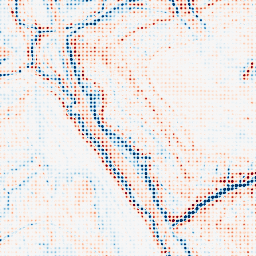
Category: edge_preserving
Decomposition family: bilateral
Decomposition parameters: d: 15
sigma_color: 150
sigma_space: 75
Upsampling method: sinc_hamming
Upsampling parameters: scale: 8
kernel_size: 4
Upsampling scale: 8